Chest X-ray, AP view. Patient: 13 years old, sex M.
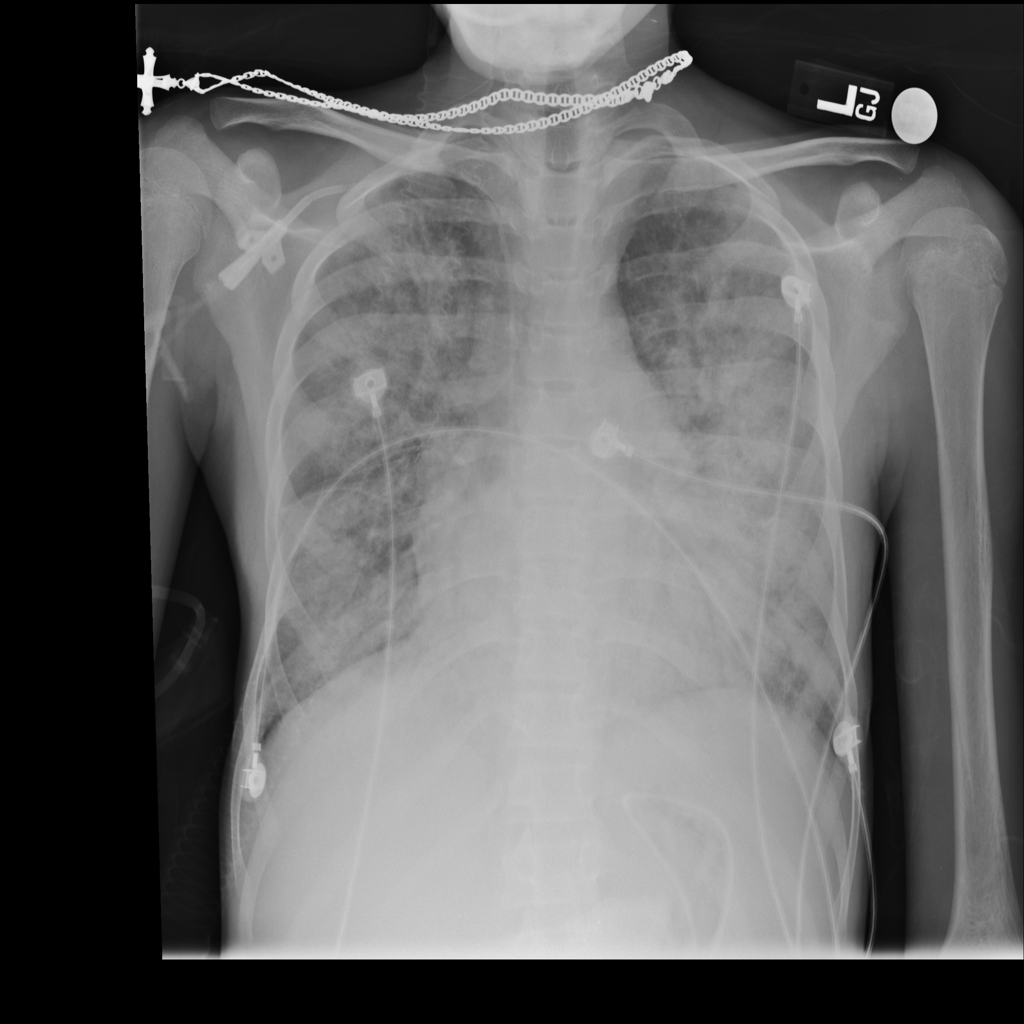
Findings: Infiltration